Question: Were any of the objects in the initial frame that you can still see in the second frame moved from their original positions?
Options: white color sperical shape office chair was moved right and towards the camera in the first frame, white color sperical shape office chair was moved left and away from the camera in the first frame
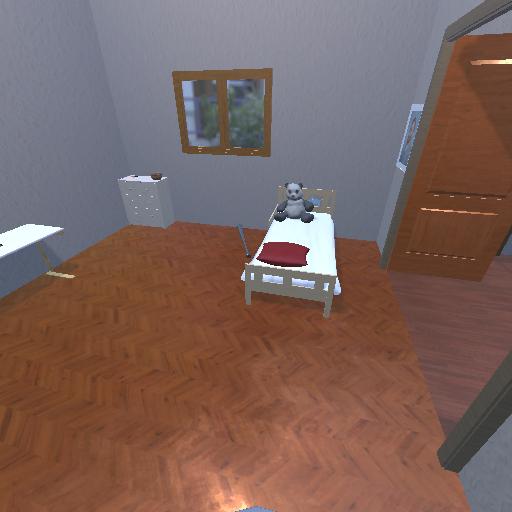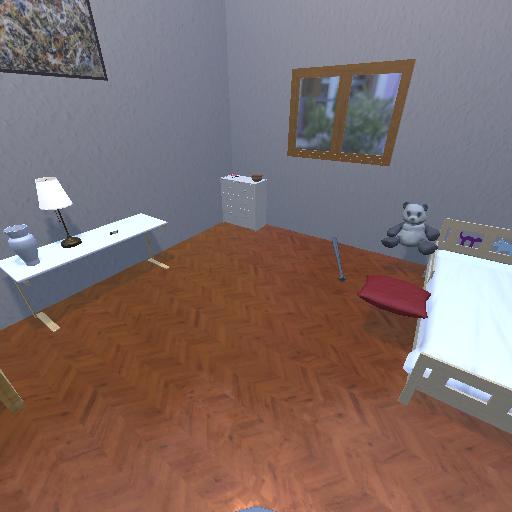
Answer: white color sperical shape office chair was moved right and towards the camera in the first frame